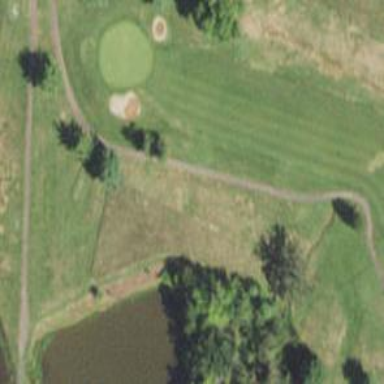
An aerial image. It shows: Service road designated as golf cart path.